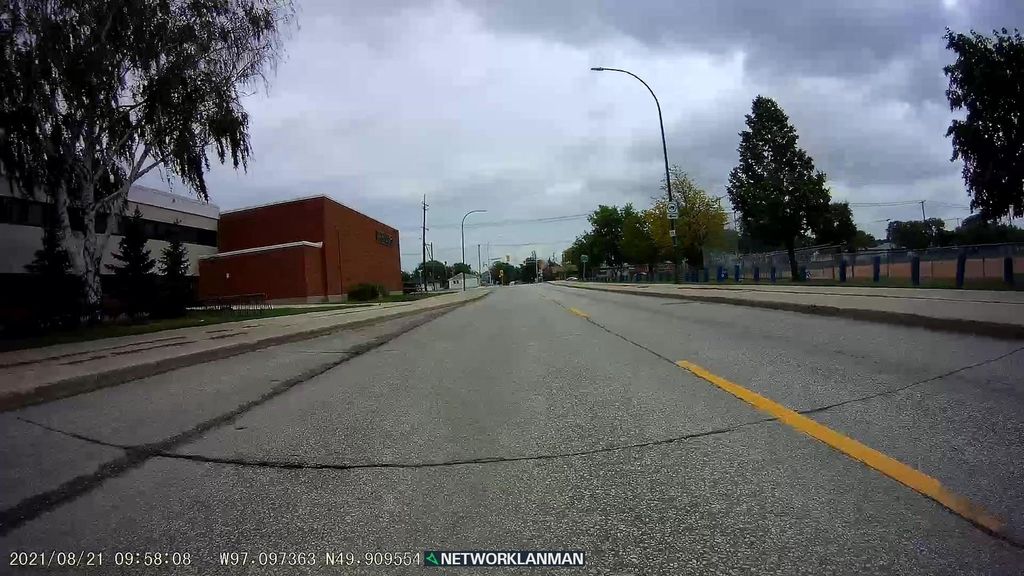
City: winnipeg